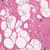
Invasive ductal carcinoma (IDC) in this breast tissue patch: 0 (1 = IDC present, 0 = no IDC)